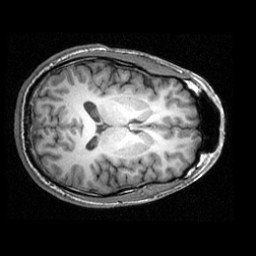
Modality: T1w
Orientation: axial
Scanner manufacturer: ge
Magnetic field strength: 3 T
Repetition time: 0.009036 s
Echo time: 0.00184 s